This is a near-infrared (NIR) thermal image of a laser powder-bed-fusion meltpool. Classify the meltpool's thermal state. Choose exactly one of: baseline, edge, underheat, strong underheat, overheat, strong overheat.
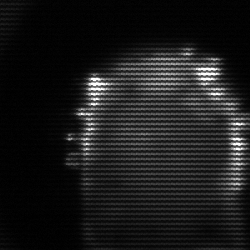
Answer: baseline